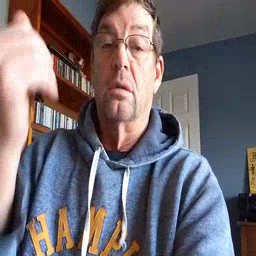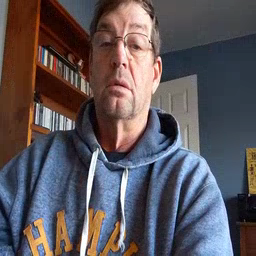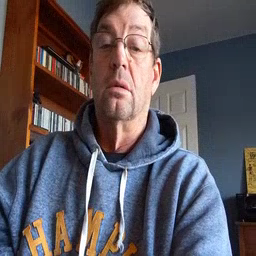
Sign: because